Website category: movie
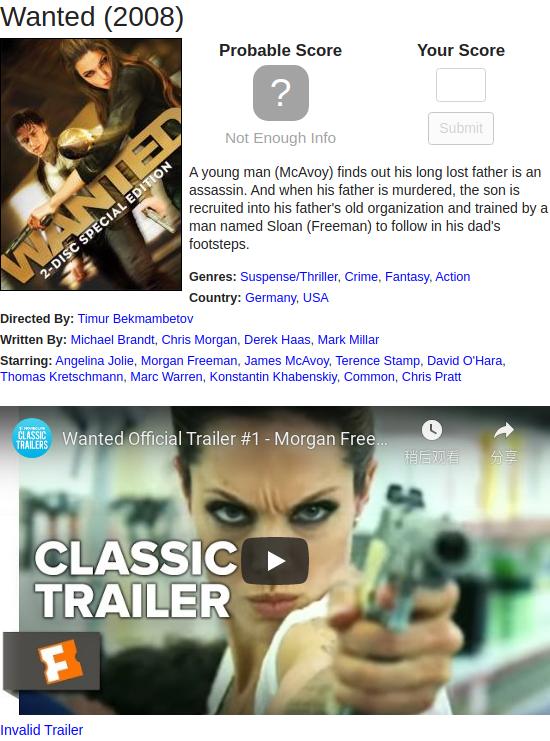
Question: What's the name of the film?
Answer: Wanted

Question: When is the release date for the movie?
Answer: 2008

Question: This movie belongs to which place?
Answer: Germany

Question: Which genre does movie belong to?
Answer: Suspense/Thriller

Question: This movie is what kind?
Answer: Suspense/Thriller

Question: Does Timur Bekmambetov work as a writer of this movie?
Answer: no

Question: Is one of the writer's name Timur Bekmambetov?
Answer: no

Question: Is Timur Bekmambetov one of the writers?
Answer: no

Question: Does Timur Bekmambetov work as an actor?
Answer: no

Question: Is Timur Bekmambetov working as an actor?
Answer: no

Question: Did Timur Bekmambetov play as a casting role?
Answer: no

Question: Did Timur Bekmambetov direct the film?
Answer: yes

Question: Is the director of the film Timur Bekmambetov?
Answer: yes

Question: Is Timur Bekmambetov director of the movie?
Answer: yes

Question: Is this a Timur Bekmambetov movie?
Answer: yes

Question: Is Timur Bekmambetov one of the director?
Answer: yes

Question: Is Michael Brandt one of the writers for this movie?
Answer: yes

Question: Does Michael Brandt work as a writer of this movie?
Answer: yes

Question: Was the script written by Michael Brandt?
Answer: yes

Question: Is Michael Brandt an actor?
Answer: no

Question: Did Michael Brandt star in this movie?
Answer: no

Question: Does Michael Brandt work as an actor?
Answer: no

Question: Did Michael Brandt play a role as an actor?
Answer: no

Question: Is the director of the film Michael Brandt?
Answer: no

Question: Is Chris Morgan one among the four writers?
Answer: yes

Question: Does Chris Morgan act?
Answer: no

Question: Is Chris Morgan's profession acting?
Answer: no

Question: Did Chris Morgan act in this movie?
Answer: no

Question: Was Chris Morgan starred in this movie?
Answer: no

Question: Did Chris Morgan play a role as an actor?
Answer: no

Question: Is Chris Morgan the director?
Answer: no

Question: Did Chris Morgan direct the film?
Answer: no

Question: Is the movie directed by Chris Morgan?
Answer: no

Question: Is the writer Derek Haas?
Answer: yes

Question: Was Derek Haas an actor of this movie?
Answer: no

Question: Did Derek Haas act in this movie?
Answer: no

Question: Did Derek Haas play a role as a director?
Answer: no

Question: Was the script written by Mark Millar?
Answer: yes

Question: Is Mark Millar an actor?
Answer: no

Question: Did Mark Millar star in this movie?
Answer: no

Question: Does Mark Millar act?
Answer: no

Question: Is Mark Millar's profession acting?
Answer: no

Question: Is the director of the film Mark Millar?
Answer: no

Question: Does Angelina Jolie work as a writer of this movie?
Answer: no

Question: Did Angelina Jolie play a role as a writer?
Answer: no

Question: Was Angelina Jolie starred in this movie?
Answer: yes

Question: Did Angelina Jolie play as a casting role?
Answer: yes

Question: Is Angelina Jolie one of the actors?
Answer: yes

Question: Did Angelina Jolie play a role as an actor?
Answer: yes

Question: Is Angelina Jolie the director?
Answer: no

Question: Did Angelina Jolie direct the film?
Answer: no

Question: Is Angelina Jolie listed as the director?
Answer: no

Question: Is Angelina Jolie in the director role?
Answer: no

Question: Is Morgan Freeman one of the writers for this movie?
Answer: no

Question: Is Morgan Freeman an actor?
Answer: yes

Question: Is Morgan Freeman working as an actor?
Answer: yes

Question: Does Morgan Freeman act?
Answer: yes

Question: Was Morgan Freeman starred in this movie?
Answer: yes

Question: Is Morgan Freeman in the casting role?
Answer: yes

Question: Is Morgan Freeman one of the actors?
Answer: yes

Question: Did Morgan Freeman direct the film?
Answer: no

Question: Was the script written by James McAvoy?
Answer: no

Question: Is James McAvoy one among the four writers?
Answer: no

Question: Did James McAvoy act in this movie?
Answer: yes